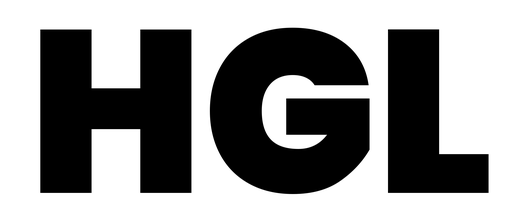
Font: Poppins-Black